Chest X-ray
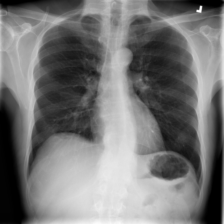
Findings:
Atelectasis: negative
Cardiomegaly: negative
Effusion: negative
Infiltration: negative
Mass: negative
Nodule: negative
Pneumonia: negative
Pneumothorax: negative
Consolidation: negative
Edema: negative
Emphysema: negative
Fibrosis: negative
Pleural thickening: negative
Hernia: negative